Question: I have successfully created a Cydia repo, and am hosting an app that I am developing, and it installs fine, but for some reason I can't get the app icon to display when clicking the package in Cydia. As of right now the app icon in Cydia looks like the following,
The app icon shows when the app is installed on the device, and I was told the app needs to be installed before the icon will show up in Cydia, so I installed the app on my device, but the icon is still not showing up. I also added the 'Icon: file:///' line to the control file. I can't seem to figure out why the icon isn't showing, as of right now, the control file looks like,
'''
Package: com.chrisrjones.KegCop
Name: KegCop
Version: 0.1.3-103
Architecture: iphoneos-arm
Description: A frontend for the Kegbot.org hardware
Homepage: http://www.chrisrjones.com/kegcop/index.php
Depiction: http://www.chrisrjones.com/kegcop/index.php
Maintainer: Chris Jones <chris.r.jones.1983@gmail.com>
Author: Chris Jones <chris.r.jones.1983@gmail.com>
Sponsor:
Section: Applications
Depends: firmware(>= 5.1.1)
Icon: file:///Applications/KegCop.app/icon57x57_flat.png
'''
The 'Packages' file that is being generated looks like the following if it makes a difference,
'''
Package: com.chrisrjones.KegCop
Version: 0.1.3-103
Architecture: iphoneos-arm
Maintainer: Chris Jones <chris.r.jones.1983@gmail.com>
Depends: firmware(>= 5.1.1)
Filename: .//debs/com.chrisrjones.kegcop_0.1.3-103_iphoneos-arm.deb
Size: 426586
MD5sum: 9c45579ecced6191a6f6497bb067c022
Section: Applications
Homepage: http://www.chrisrjones.com/kegcop/index.php
Description: A frontend for the Kegbot.org hardware
'''
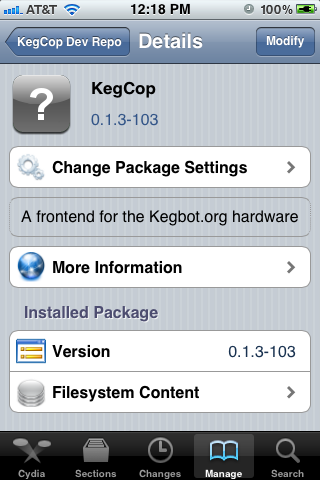
Answer: Yes, the 'Packages' file makes a difference.
To include 'Icon' field in 'Packages' file
You need edit <URL> script and add '"Icon"' to the end of the array 'fieldpri'.
Here is my 'fieldpri' used for Cydia repo.
'''
my @fieldpri = ('Package','Source','Version','Priority','Section','Essential','Maintainer','Pre-Depends','Depends','Recommends','Suggests','Conflicts','Provides','Replaces','Enhances','Architecture','Filename','Size','Installed-Size','MD5sum','Description','Origin','Bugs','Name','Author','Homepage','Website','Depiction','Icon');
'''